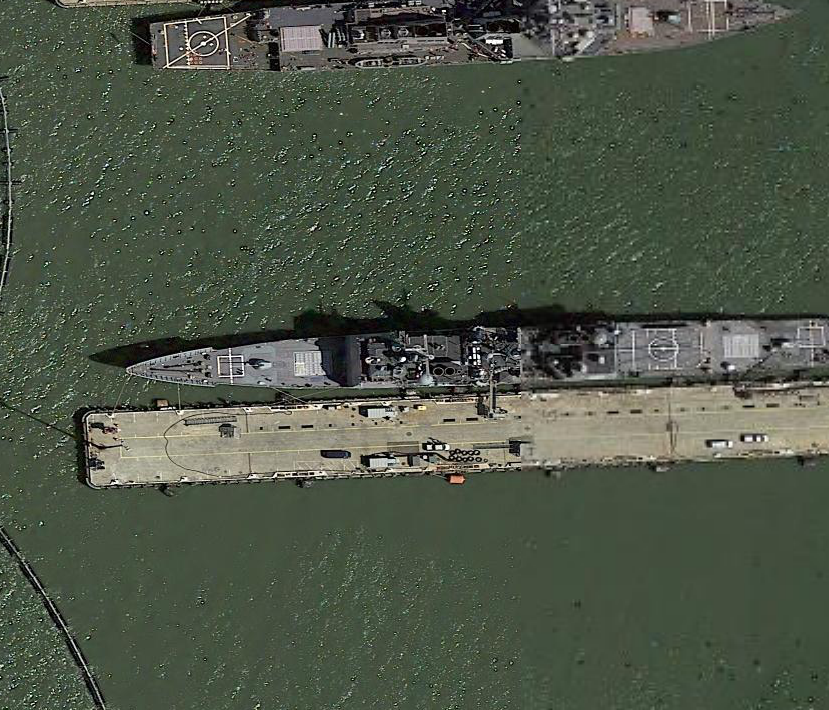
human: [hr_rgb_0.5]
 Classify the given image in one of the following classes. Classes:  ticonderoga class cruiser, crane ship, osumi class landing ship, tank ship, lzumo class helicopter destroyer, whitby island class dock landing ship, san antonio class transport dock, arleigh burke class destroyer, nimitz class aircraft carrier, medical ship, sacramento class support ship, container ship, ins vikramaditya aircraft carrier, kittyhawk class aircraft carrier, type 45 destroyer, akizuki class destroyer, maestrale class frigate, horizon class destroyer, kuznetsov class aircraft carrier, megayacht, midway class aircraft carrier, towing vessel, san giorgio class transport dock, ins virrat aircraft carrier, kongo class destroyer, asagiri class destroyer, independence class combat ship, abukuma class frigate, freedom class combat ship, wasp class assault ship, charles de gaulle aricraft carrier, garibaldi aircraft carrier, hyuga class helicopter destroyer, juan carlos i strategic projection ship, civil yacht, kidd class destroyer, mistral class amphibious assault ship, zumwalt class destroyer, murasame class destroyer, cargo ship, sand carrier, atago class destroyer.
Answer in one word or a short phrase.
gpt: Ticonderoga class cruiser